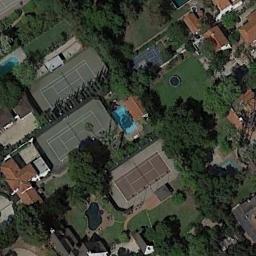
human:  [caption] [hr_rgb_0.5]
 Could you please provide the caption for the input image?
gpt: The tennis court is on the grass next to some buildings and trees .

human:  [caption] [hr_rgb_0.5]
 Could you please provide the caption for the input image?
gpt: There are many buildings of different shapes beside the tennis courts .

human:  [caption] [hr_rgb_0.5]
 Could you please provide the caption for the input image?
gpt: The tennis court was built in the middle of a residential area, Surrounded by trees .

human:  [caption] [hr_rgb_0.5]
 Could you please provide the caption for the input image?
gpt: There are two tennis courts on the vacant lot .

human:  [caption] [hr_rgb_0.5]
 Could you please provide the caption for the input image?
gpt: There are many green trees and some brown buildings around the tennis court .